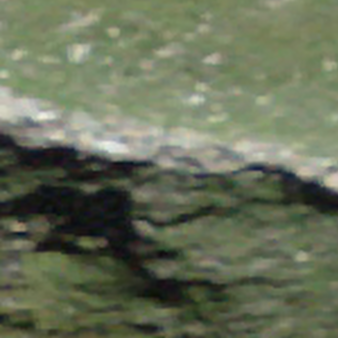
Label: other